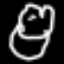
Label: frog